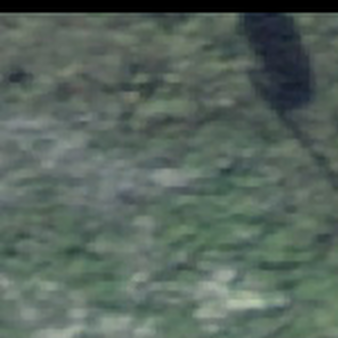
Label: other